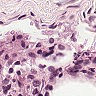
Metastatic tissue present: no